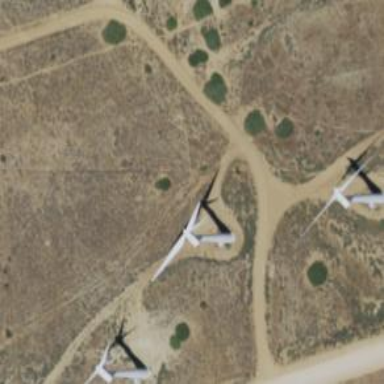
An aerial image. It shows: Wind power generator with wind turbines.